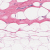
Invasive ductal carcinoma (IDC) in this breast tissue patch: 0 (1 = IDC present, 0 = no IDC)